Question: Is there way to customize TabBar like this?
We use iOS5.

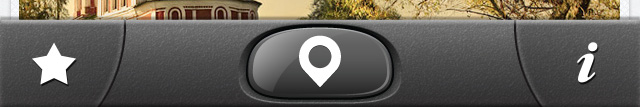
Answer: Yes this isn't actually to difficult to do.
1) Subclass UITTabBarController
2) Run a method to hide all UITabBar class elements like below
3) Draw your own elements onto self ([self.view addSubview:CustomButton])
'''
for(UIView *subview in self.view.subviews) {
if([subview isKindOfClass:[UITabBar class]]) {
subview.hidden = YES;
break;
}
}
'''
As a further update to explain how your image example is done. You have 4 elements:
1) Background image
2) Left button
3) Middle button
4) Right button
So UIImageView and UIButton with [UIButton buttonWithType:UIButtonTypeCustom] are all you need for this magic to happen.